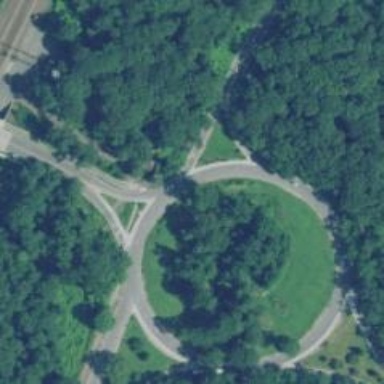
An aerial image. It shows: Primary highway intersecting roundabout.